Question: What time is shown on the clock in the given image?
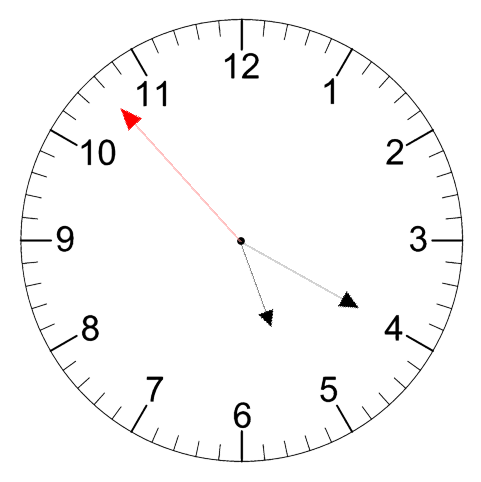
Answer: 05:19:53